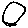
Label: circle